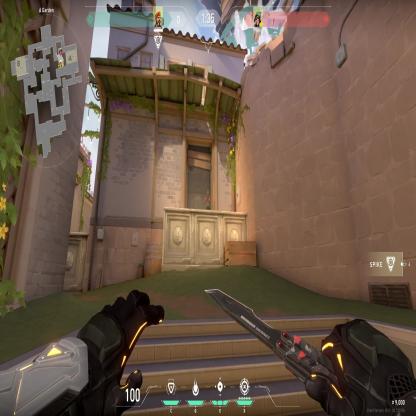
Label: enemy